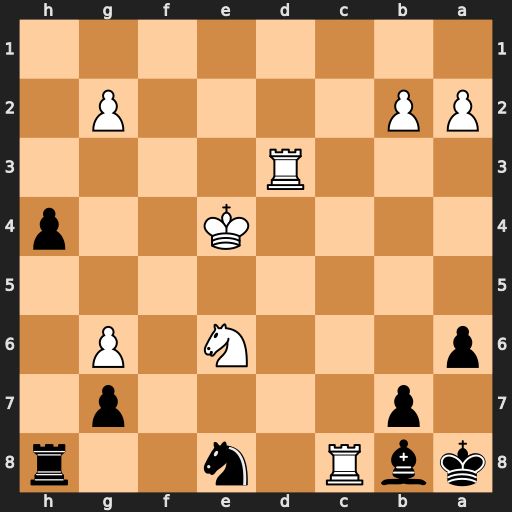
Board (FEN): kbR1n2r/1p4p1/p3N1P1/8/4K2p/3R4/PP4P1/8
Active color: b
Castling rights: -
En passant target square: -
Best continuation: Nf6+ Kf5 Rxc8